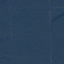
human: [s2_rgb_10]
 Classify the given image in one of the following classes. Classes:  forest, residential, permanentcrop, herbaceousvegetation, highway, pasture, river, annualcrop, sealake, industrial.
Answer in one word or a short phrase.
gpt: Forest